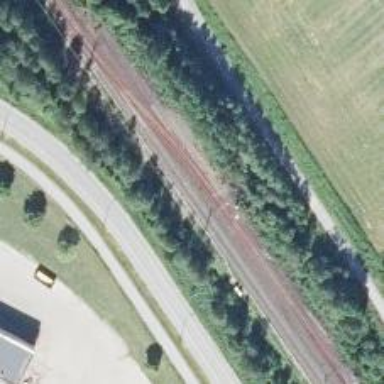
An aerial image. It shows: Railway track with continuous electrified contact line.